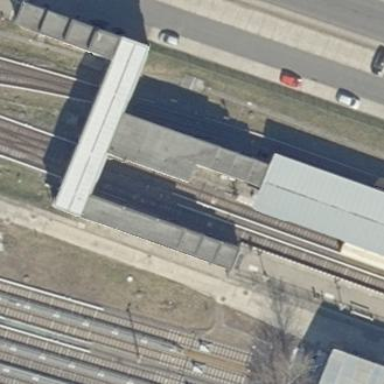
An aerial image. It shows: Train station building.